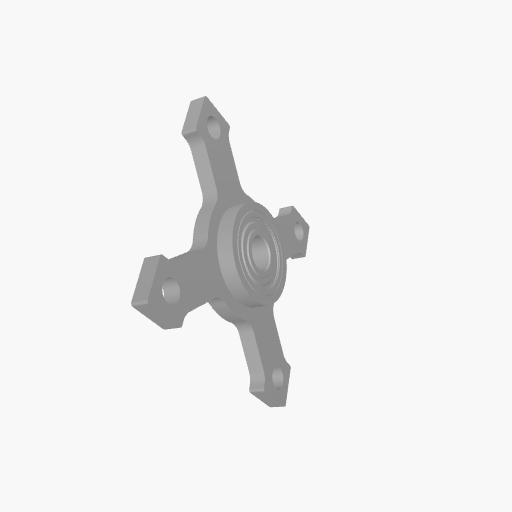
Part: ThruHolePillowBlock6ID